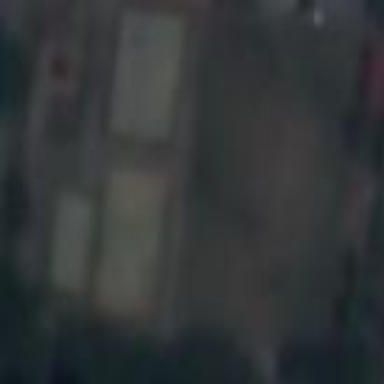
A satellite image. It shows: Soccer pitch for outdoor sports and leisure activities.